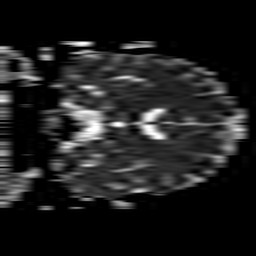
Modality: ADC
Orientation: coronal
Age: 56
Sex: male
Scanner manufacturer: philips
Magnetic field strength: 1.5 T
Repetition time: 3.267 s
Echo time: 0.06922 s